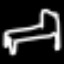
Label: bed